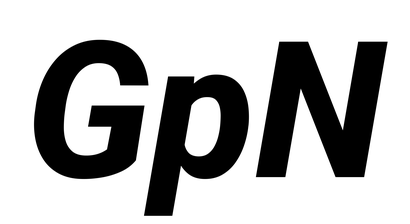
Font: Roboto-Italic_ExtraBold_Italic